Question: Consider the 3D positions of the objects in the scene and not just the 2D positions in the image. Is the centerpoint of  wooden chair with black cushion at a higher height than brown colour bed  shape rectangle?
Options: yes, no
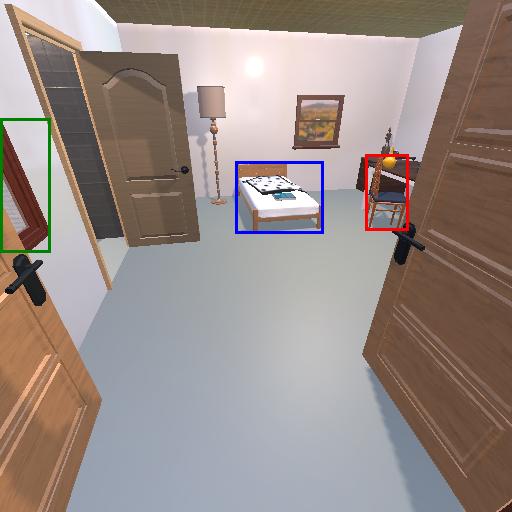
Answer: yes